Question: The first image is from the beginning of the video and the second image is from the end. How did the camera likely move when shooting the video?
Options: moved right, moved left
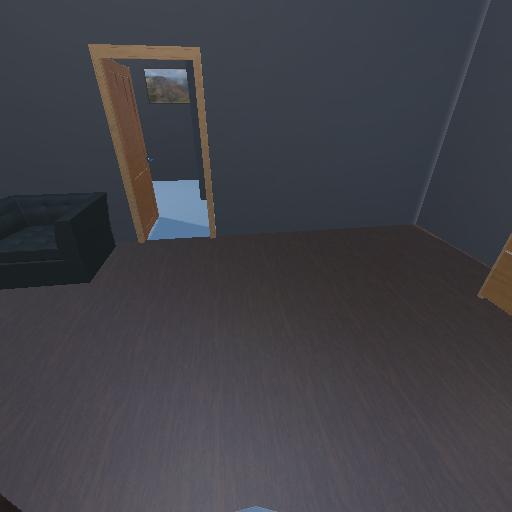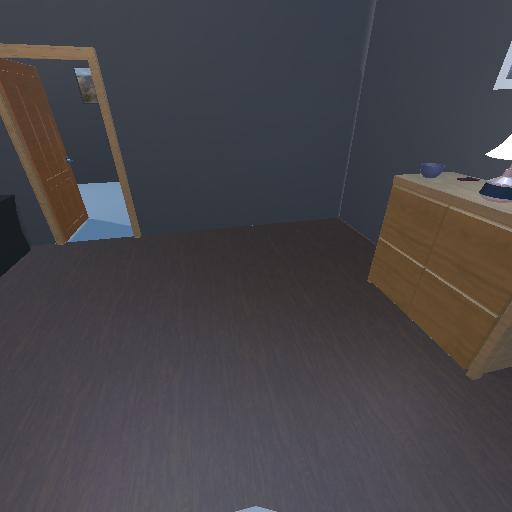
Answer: moved right